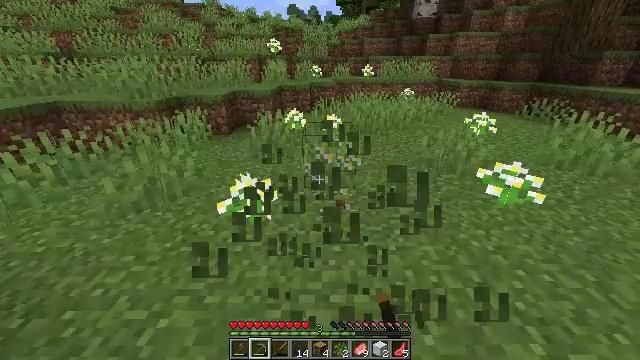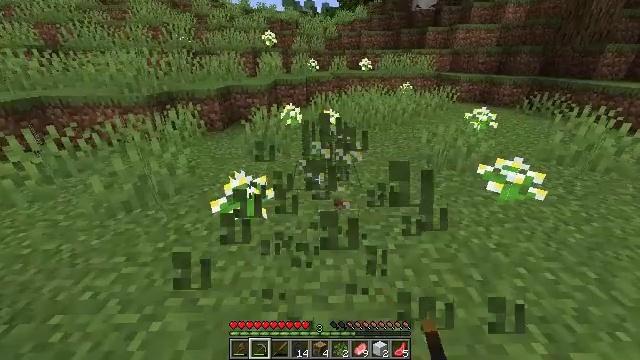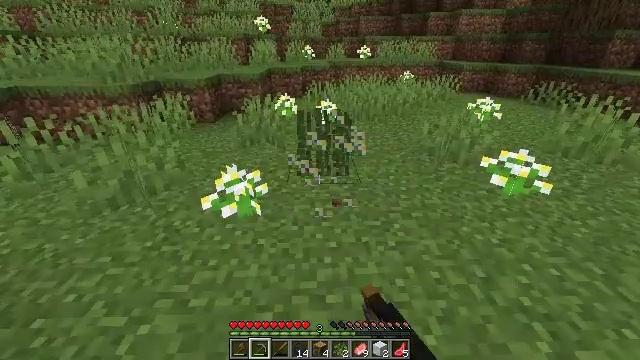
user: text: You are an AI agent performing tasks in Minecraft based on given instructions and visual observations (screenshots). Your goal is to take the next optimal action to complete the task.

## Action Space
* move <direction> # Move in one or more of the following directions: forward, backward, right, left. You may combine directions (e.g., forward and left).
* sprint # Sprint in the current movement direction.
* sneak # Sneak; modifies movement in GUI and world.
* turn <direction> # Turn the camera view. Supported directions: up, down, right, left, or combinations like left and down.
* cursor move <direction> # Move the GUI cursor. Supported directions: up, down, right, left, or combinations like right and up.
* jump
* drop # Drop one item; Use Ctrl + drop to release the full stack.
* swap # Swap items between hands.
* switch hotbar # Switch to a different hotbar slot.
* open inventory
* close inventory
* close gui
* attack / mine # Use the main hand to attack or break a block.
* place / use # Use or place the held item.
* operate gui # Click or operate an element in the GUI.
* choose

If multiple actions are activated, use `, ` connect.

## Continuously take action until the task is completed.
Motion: motion action
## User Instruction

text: Gather azure bluet from the ground.
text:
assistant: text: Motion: attack / mine
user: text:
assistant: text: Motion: turn down, attack / mine
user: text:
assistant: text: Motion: attack / mine